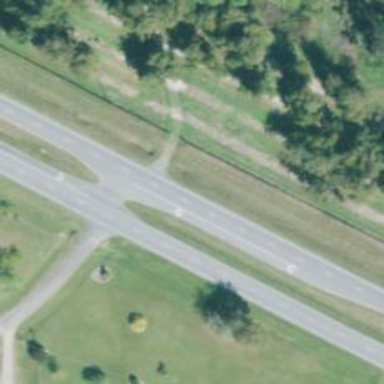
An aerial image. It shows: Trunk link highway.